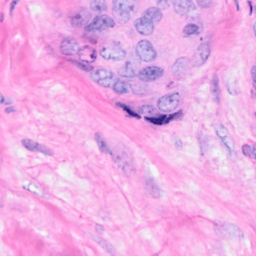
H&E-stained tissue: Breast